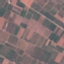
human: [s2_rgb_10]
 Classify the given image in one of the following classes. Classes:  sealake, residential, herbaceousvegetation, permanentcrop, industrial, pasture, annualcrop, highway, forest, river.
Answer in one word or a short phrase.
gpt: PermanentCrop